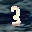
Label: 3